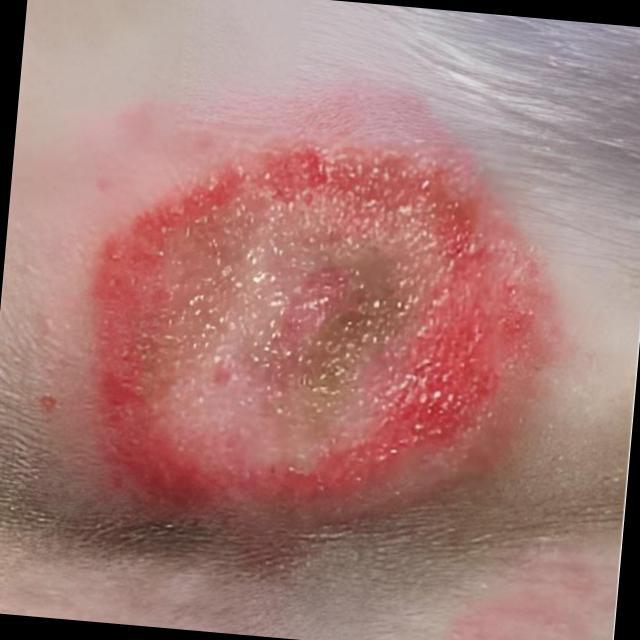
Canine ringworm (Dermatophytosis) — fungal infection caused by Microsporum or Trichophyton. Presents with circular alopecia, scaling, crusting, and broken hairs.